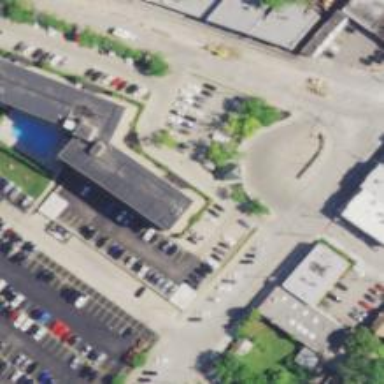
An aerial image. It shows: Parking area.